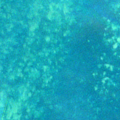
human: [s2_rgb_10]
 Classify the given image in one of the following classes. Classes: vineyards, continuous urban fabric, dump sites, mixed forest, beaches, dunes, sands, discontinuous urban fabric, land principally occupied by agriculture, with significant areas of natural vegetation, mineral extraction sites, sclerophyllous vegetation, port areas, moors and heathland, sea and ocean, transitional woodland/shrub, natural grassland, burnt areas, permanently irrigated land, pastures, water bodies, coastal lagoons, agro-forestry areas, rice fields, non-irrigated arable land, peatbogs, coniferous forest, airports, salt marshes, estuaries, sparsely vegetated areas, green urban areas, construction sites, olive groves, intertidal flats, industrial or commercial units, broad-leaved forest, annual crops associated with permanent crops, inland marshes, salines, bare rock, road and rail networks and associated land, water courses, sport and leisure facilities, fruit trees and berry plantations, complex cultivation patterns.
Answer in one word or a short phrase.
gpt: sea and ocean